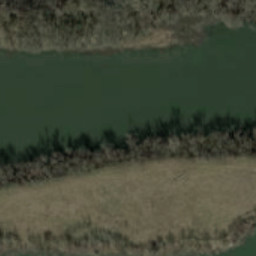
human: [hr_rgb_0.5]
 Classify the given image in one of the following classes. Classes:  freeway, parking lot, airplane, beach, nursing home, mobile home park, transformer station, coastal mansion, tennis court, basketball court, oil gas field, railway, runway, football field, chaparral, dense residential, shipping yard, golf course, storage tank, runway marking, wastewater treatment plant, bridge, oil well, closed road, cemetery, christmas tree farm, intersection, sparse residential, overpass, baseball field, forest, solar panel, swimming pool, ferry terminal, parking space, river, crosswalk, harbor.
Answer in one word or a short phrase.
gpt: river